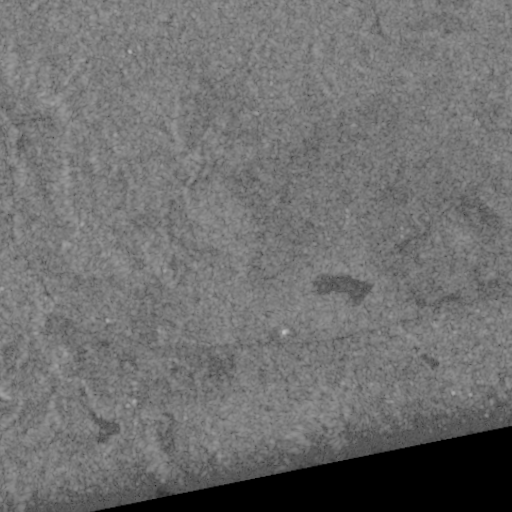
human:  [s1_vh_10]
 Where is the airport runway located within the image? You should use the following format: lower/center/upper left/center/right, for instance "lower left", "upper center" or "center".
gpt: The airport runway is located in the upper right of the image.
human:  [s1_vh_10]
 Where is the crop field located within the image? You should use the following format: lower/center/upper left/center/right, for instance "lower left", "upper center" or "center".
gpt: The crop field is located in the center left of the image.
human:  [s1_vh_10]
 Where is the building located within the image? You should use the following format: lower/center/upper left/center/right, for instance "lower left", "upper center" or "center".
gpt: There is no building in the image.

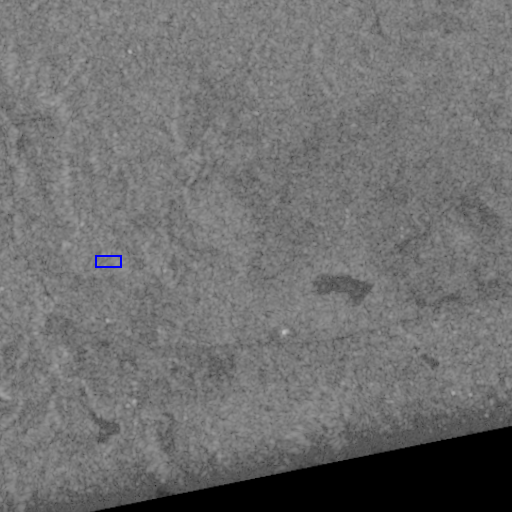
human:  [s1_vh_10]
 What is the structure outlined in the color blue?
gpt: The structure outlined in blue is a crop field.
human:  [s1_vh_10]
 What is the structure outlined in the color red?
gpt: There is no red outline.